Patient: sex M, age 72
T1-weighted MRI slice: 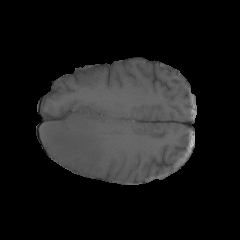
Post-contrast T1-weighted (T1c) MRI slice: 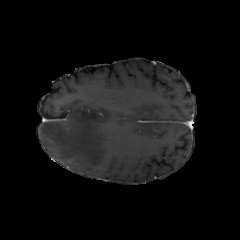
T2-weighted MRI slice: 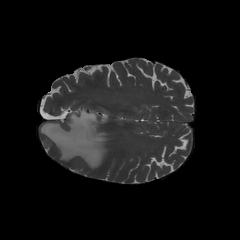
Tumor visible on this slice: yes
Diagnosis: Glioblastoma, IDH-wildtype
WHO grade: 4